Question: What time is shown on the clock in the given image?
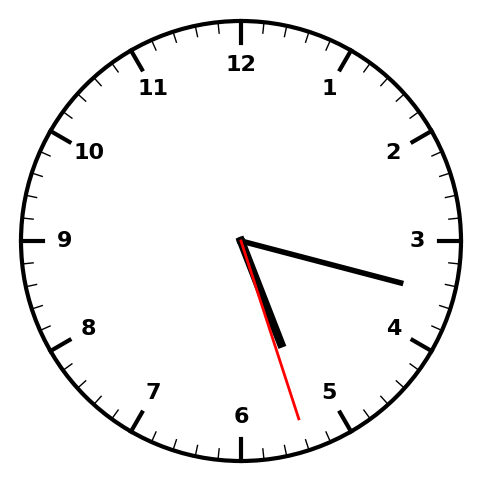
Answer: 05:17:27